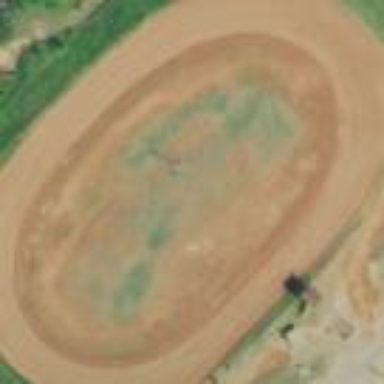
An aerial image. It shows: Dirt raceway used for motor and karting sports.